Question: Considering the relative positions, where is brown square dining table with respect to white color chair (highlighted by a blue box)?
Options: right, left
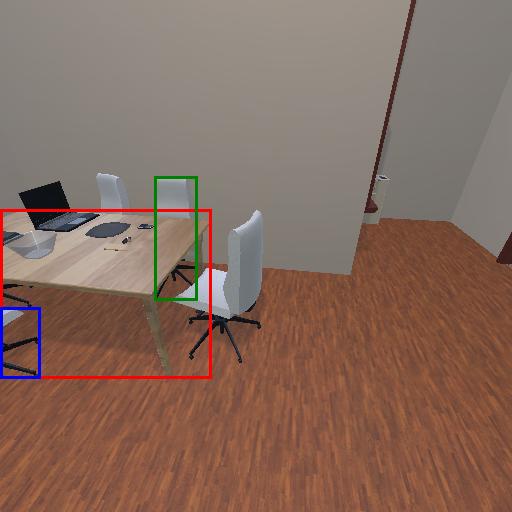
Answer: right